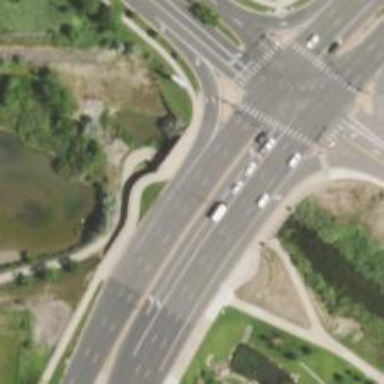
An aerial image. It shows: Asphalt road bridge over secondary link road.